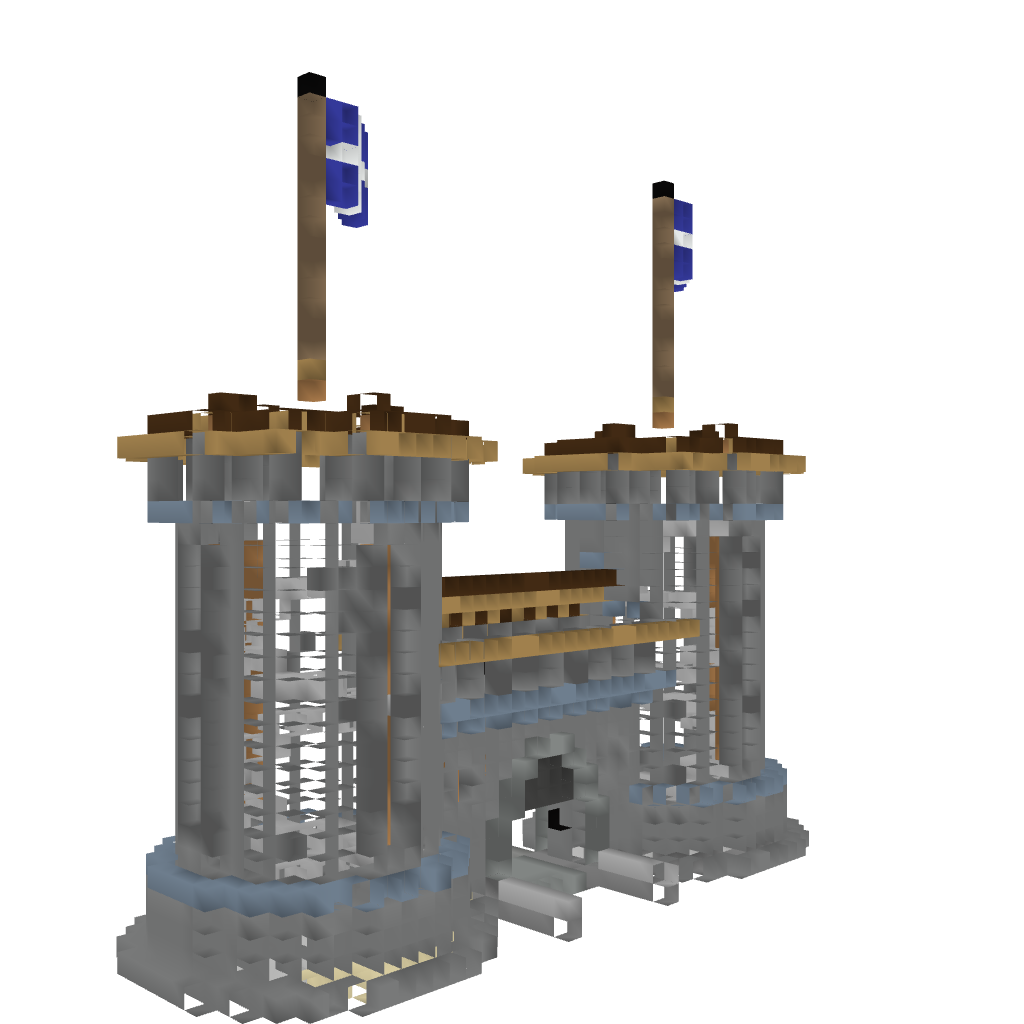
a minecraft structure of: Castle door